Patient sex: M
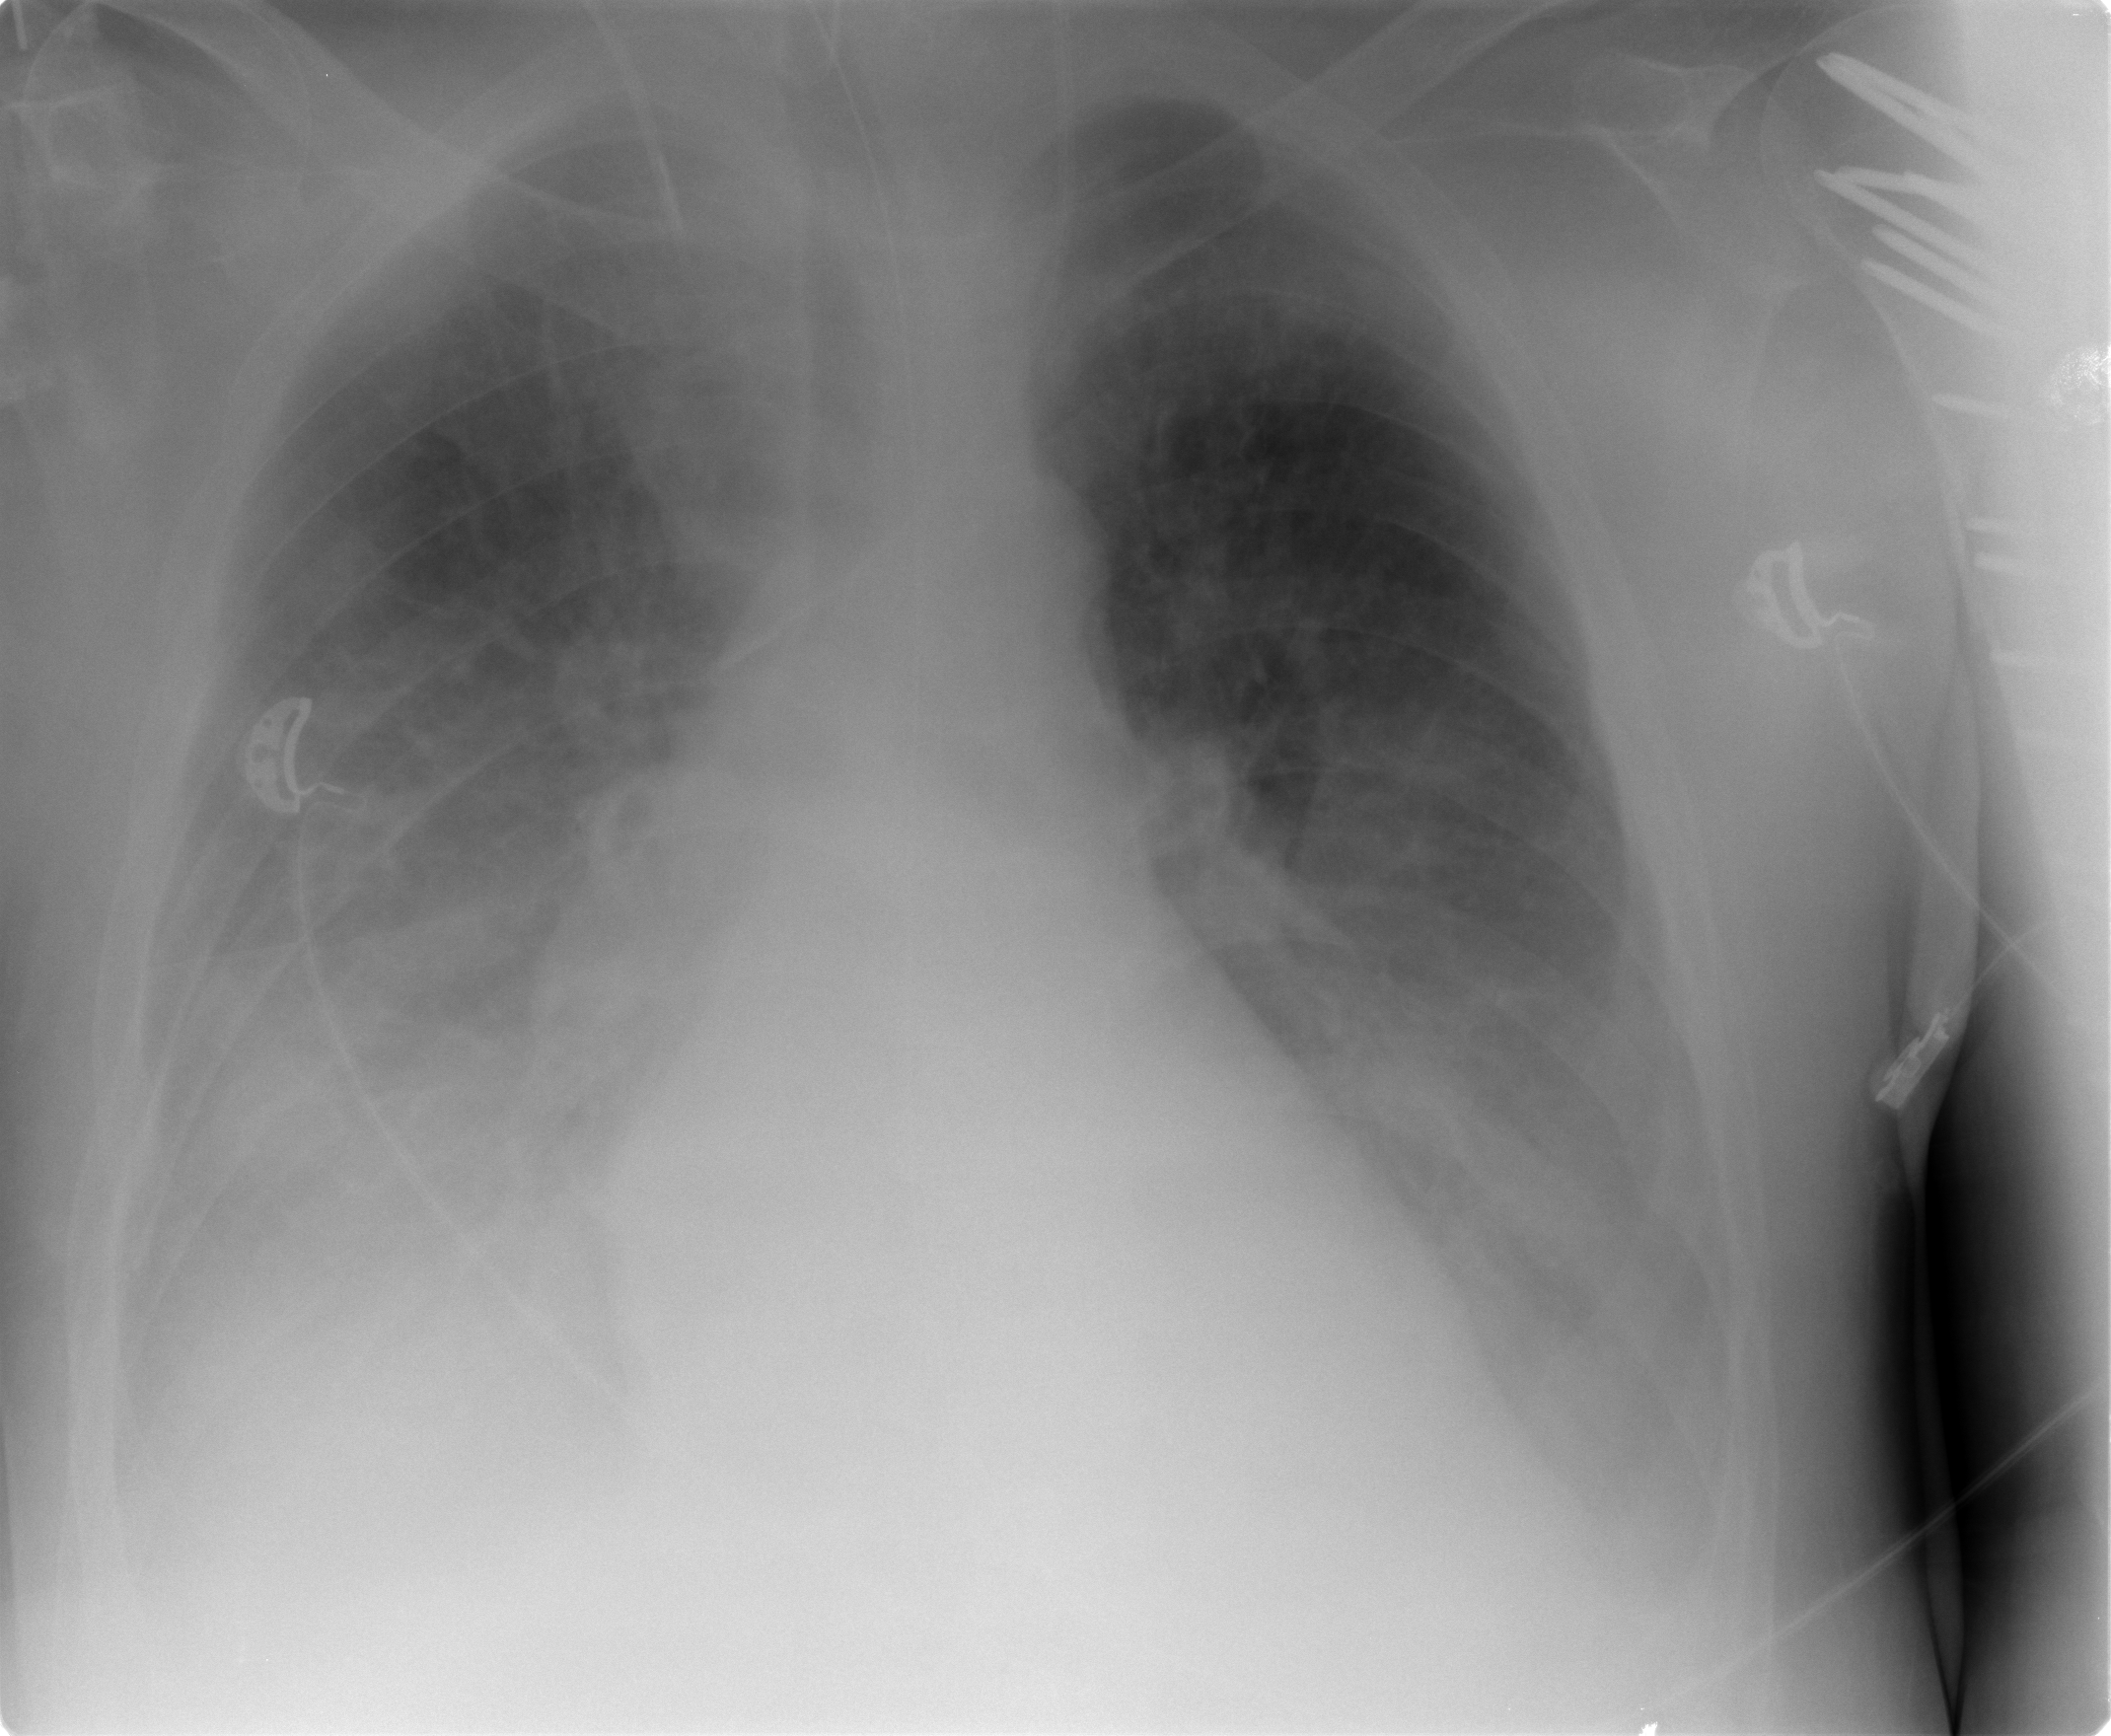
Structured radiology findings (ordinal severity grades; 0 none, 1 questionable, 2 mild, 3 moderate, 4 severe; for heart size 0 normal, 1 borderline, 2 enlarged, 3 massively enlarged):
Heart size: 1
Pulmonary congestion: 2
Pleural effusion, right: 3
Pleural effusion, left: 2
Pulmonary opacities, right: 1
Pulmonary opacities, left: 1
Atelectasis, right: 2
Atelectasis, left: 2